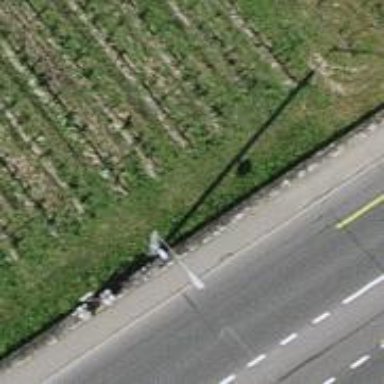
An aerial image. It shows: Pole serving as support.